This grayscale texture is a bearing vibration snapshot reshaped row-by-row into a square image. Classify the bearing condition as one of: normal, inner_race, outer_race, ball.
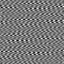
Answer: outer_race